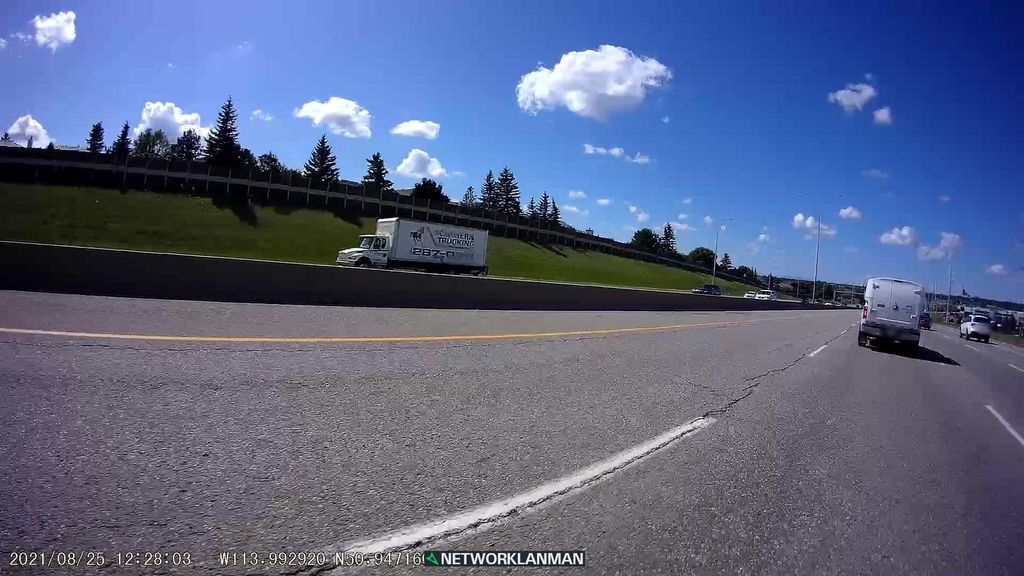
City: calgary